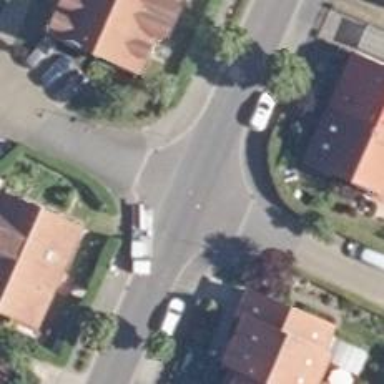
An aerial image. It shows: Residential road with asphalt surface and sidewalks on both sides.